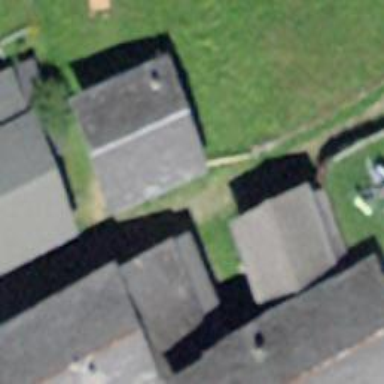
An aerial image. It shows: Simple house.